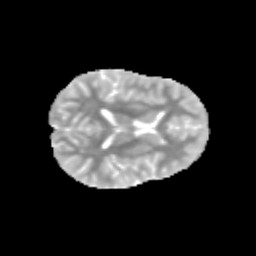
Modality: MD
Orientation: axial
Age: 10
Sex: female
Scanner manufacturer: siemens
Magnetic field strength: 3 T
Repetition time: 3.8 s
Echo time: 0.07 s